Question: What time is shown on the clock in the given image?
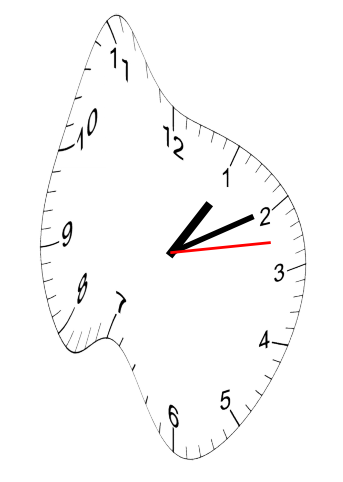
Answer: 01:10:13